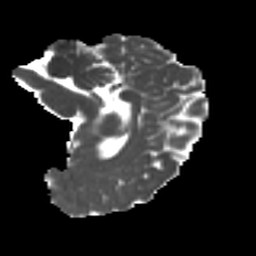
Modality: MD
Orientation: sagittal
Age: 27
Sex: female
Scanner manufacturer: ge
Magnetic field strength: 3 T
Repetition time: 7.8 s
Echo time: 0.0608 s